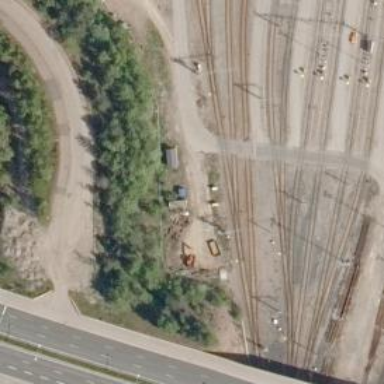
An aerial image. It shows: Railway signal.